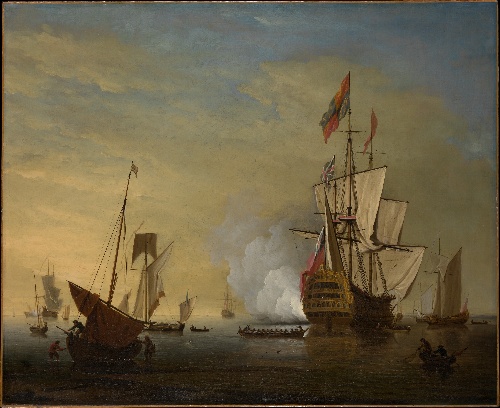
Title: Harbor Scene: An English Ship with Sails Loosened Firing a Gun
Artist: Peter Monamy
Artist bio: British, London 1681–1749 London
Object type: Painting
Classification: Paintings
Medium: Oil on canvas
Dimensions: 48 x 59 in. (121.9 x 149.9 cm)
Department: European Paintings
Credit line: Gift of William P. Clyde, 1960
Accession year: 1960
Repository: Metropolitan Museum of Art, New York, NY
Tags: Harbors|Ships